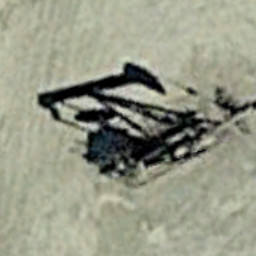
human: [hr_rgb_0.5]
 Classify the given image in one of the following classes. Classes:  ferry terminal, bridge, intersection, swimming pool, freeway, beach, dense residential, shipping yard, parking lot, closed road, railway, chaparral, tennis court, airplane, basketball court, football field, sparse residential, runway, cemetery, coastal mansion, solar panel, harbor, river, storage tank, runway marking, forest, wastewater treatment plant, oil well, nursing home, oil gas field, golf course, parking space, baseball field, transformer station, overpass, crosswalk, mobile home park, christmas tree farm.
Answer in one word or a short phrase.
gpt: oil well